Aerial crown-view tile of a tropical tree (Barro Colorado Island, Panama), acquired 20250616:
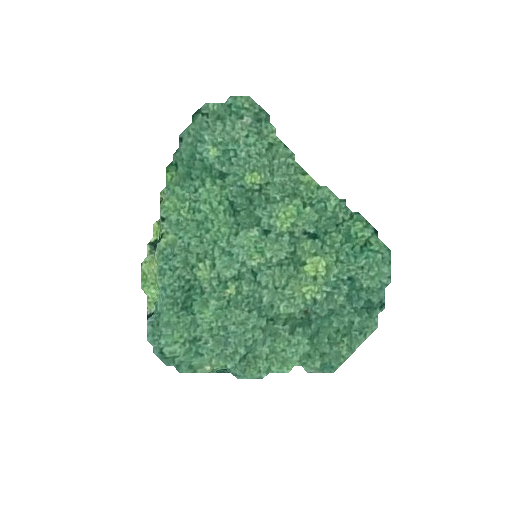
Species: Jacaranda copaia
GBIF accepted scientific name: Jacaranda copaia
Crown area: 71.537 m²